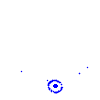
Particle: proton